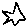
Label: star